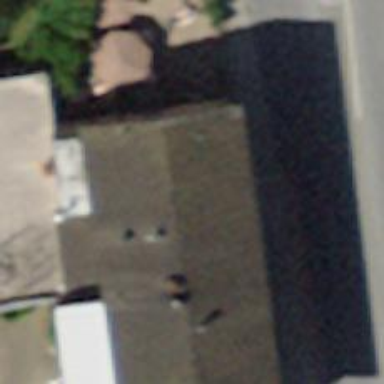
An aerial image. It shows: Restaurant.